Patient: sex M, age 69
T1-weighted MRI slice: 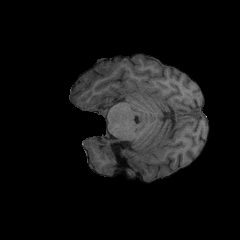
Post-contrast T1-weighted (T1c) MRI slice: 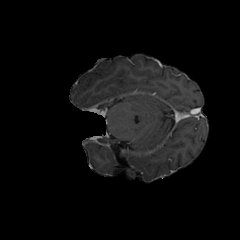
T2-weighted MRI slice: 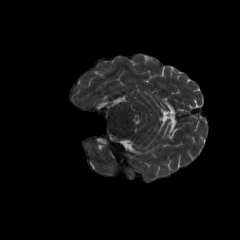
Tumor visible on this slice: no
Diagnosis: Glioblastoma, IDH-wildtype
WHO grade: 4